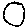
Label: circle